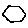
Label: hexagon